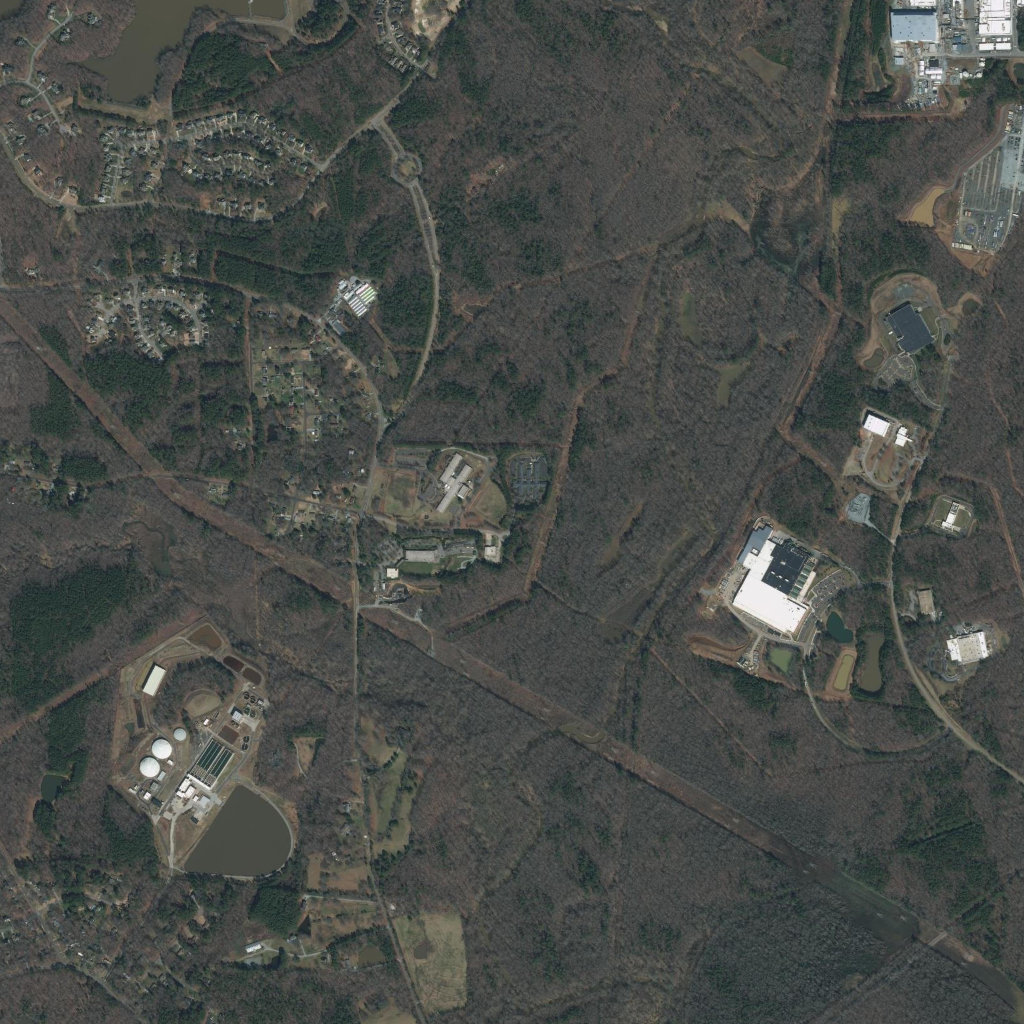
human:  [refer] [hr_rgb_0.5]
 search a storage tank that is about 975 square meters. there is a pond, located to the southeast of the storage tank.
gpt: <box>[[16, 71, 18, 72, 0]]</box>

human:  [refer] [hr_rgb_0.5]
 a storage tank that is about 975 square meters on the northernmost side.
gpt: <box>[[16, 70, 18, 72, 0]]</box>

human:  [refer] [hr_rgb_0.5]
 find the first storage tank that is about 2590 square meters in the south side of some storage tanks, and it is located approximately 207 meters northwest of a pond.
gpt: <box>[[13, 73, 16, 76, 0]]</box>